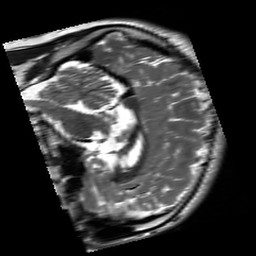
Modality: T2w
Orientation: sagittal
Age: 25
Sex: male
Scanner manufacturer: siemens
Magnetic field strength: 3 T
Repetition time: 8.53 s
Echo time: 0.091 s